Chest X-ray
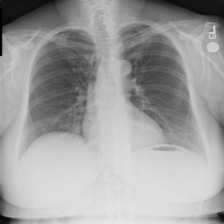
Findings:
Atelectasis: negative
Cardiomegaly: negative
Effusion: negative
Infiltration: negative
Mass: negative
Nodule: negative
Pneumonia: negative
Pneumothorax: negative
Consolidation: negative
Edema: negative
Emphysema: negative
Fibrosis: negative
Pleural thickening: negative
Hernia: negative